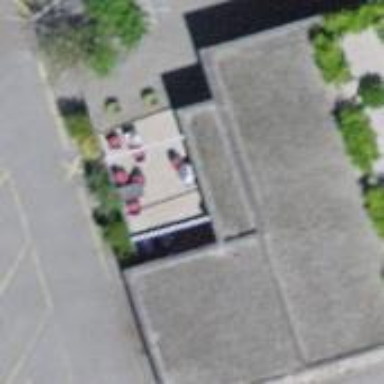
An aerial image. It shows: Café.